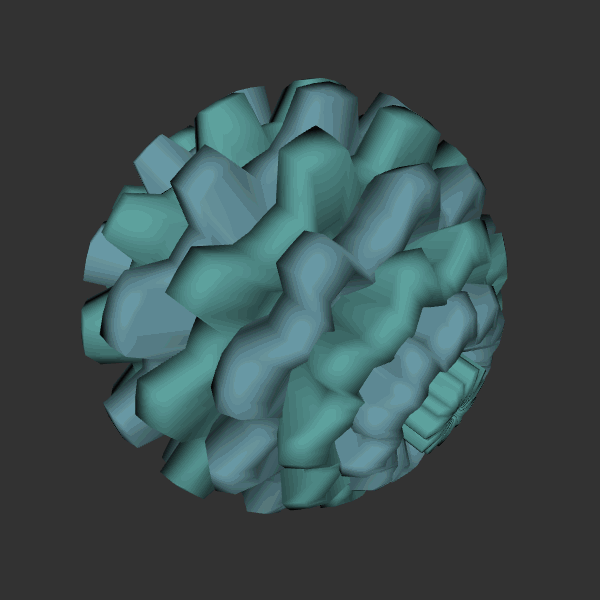
Background: dark